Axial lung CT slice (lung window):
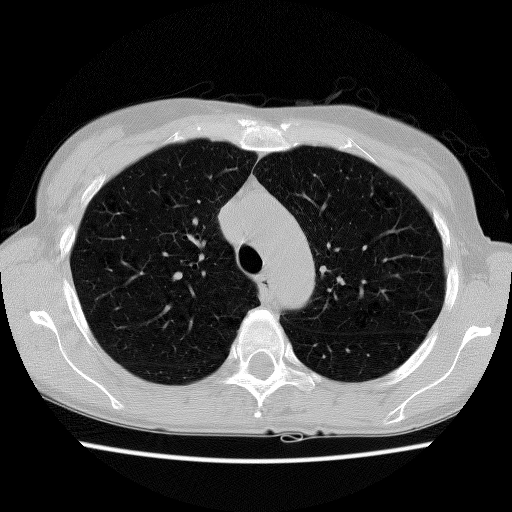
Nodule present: no